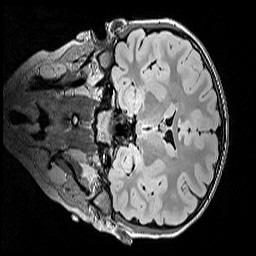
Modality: FLAIR
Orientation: coronal
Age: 10
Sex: male
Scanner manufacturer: siemens
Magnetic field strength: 3 T
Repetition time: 5 s
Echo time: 0.388 s